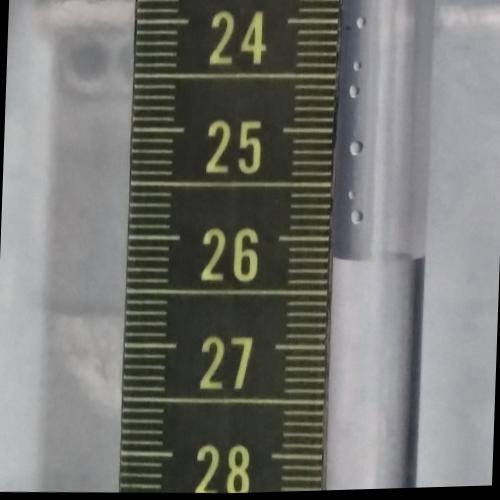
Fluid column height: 26.2 cm